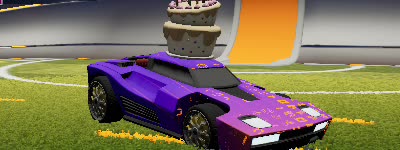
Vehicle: breakout